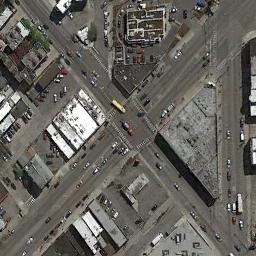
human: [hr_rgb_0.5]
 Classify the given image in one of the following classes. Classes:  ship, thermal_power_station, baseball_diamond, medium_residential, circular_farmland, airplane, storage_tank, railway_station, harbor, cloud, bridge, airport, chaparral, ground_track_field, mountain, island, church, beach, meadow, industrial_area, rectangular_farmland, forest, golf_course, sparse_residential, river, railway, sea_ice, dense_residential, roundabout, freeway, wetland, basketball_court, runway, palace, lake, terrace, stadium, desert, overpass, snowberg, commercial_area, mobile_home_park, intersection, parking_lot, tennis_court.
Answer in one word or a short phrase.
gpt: intersection